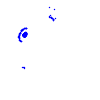
Particle: electron